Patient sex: M
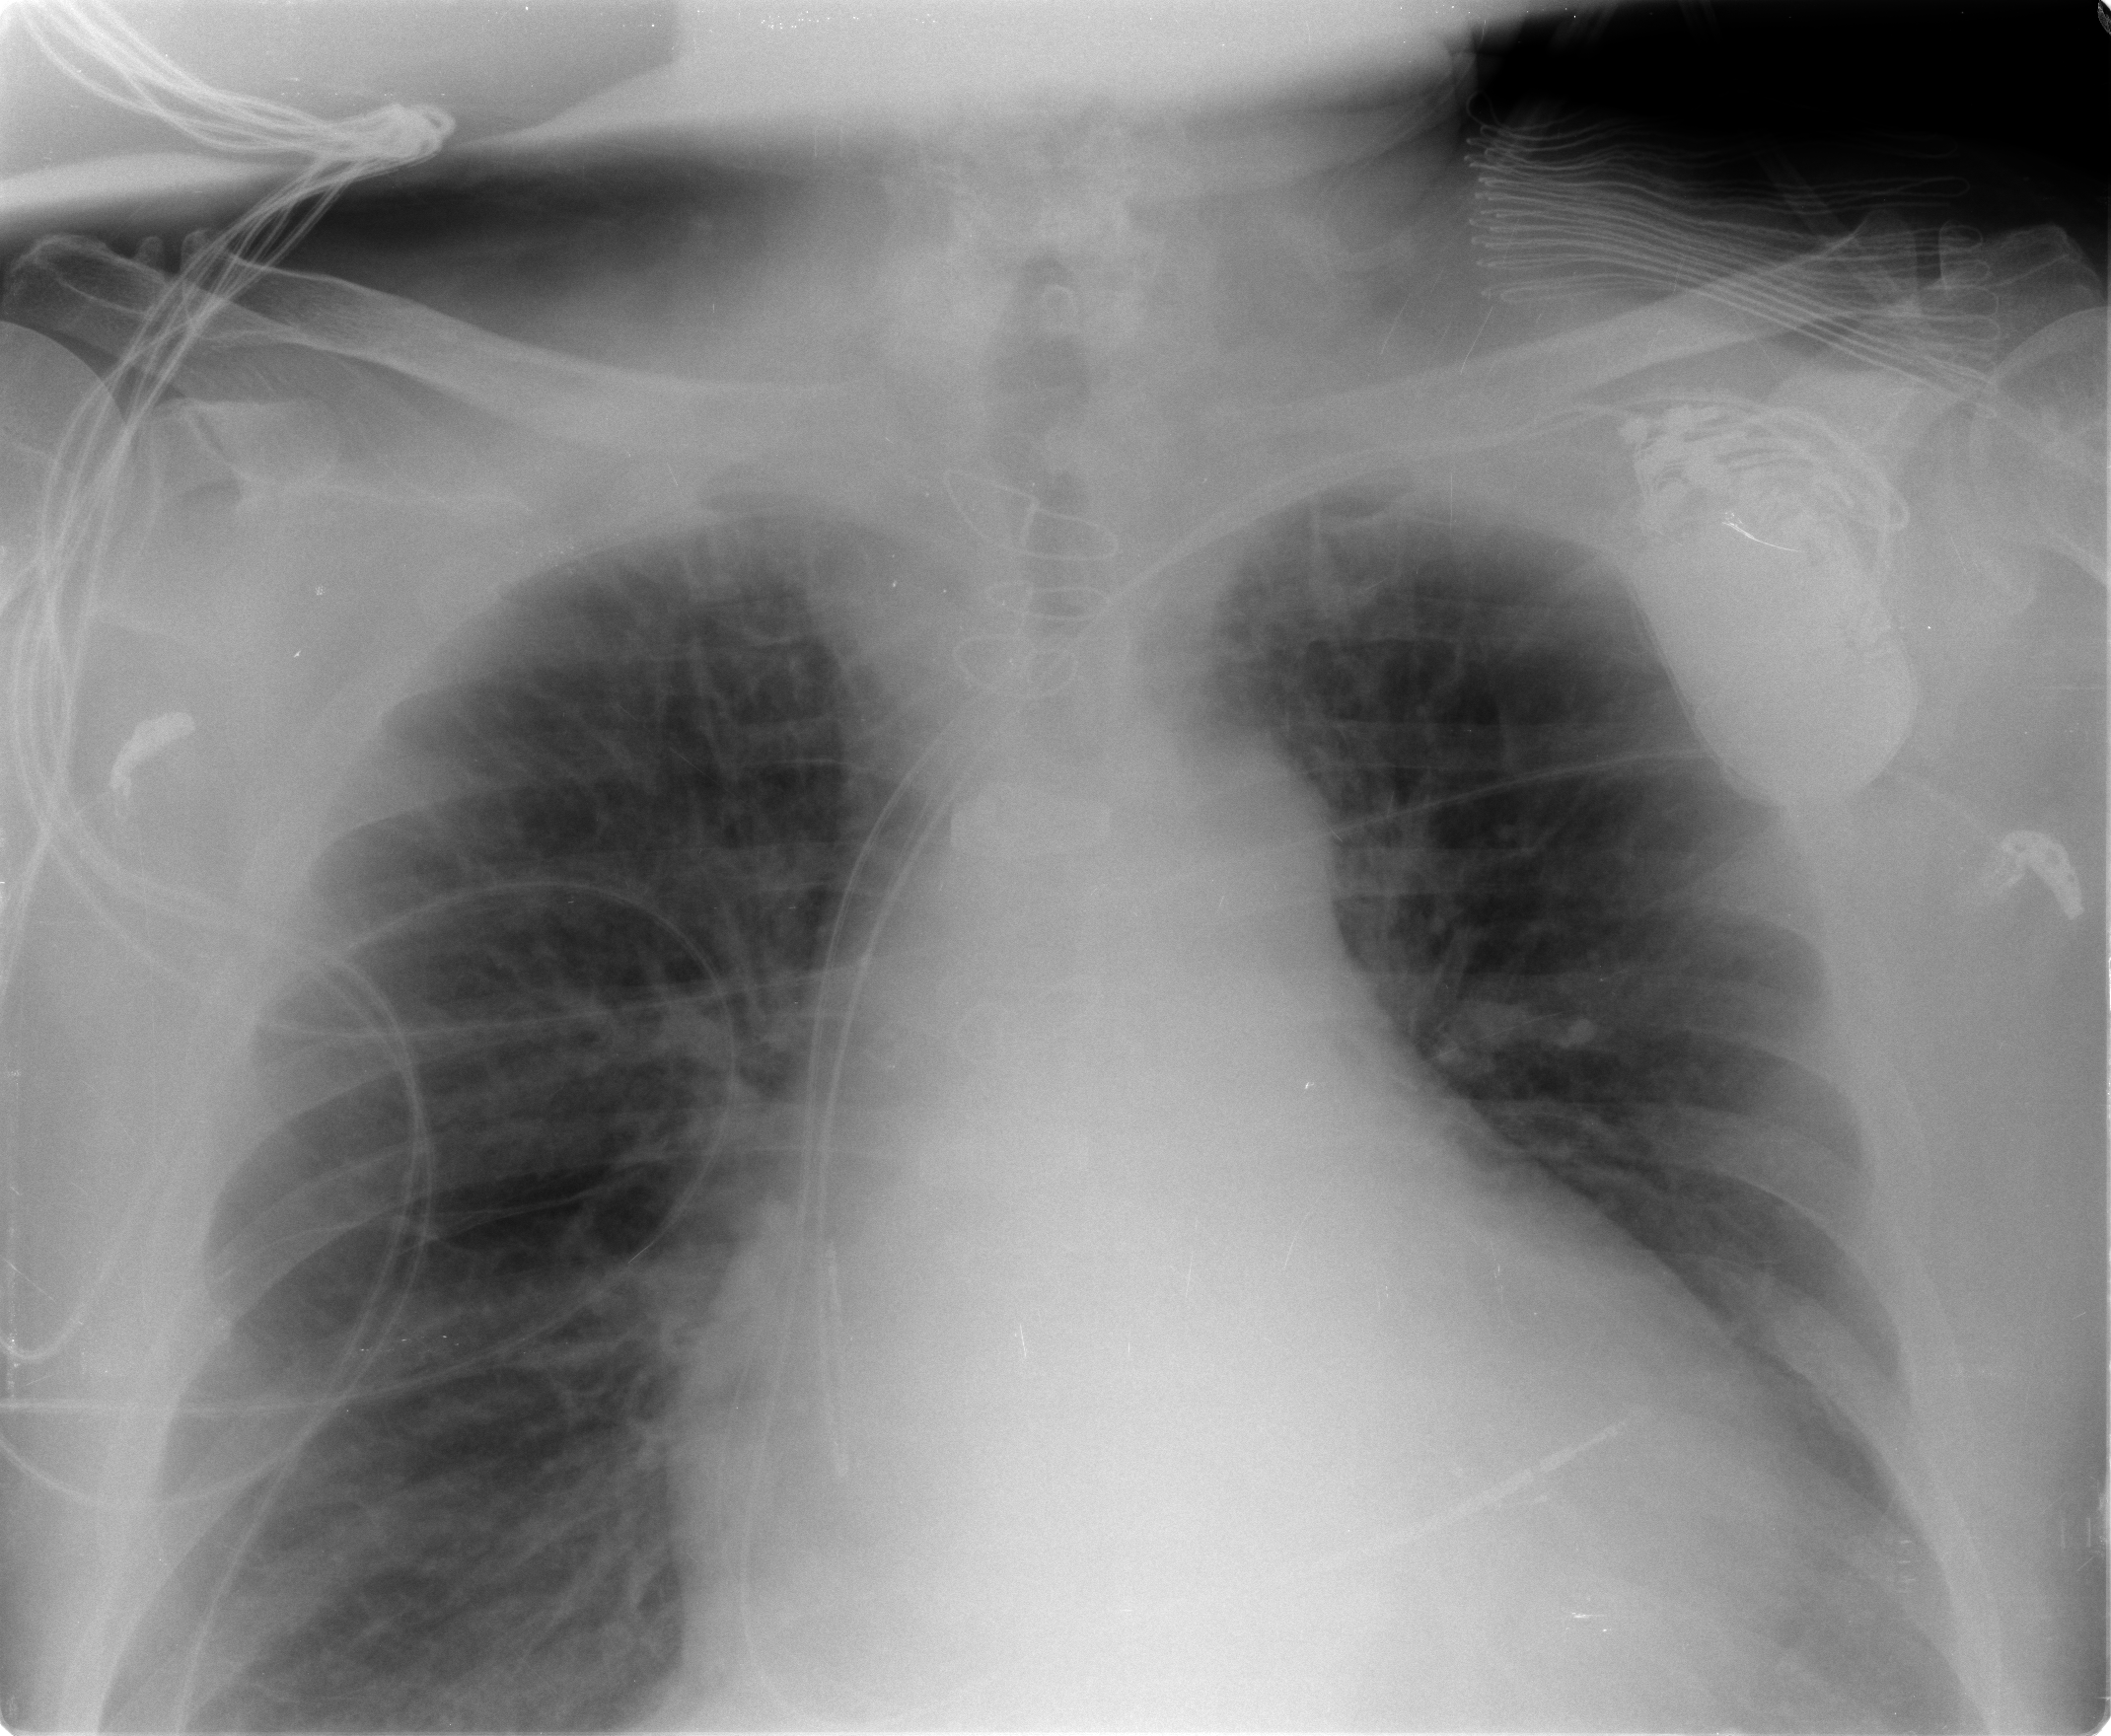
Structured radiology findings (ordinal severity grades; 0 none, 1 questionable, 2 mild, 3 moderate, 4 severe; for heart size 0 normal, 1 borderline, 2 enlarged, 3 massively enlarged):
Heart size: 2
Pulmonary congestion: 2
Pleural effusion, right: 0
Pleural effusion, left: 0
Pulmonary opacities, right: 1
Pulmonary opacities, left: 0
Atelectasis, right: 1
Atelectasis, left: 1